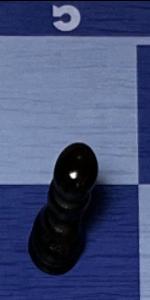
Label: Pawn_Black